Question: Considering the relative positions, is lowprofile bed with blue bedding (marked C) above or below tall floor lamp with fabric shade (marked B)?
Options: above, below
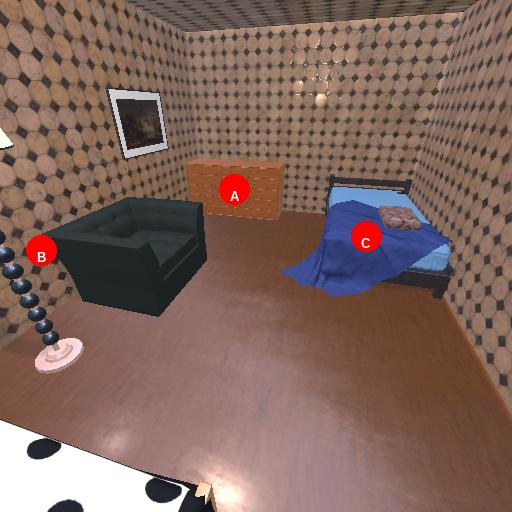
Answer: above